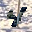
Label: 4